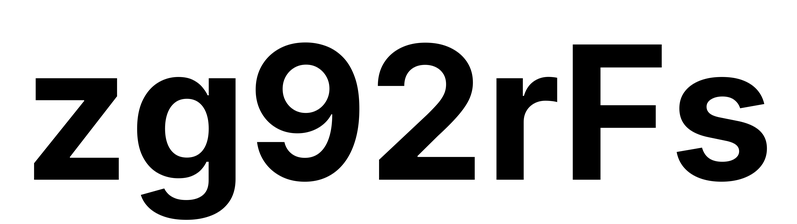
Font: Inter_Bold